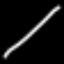
Label: line